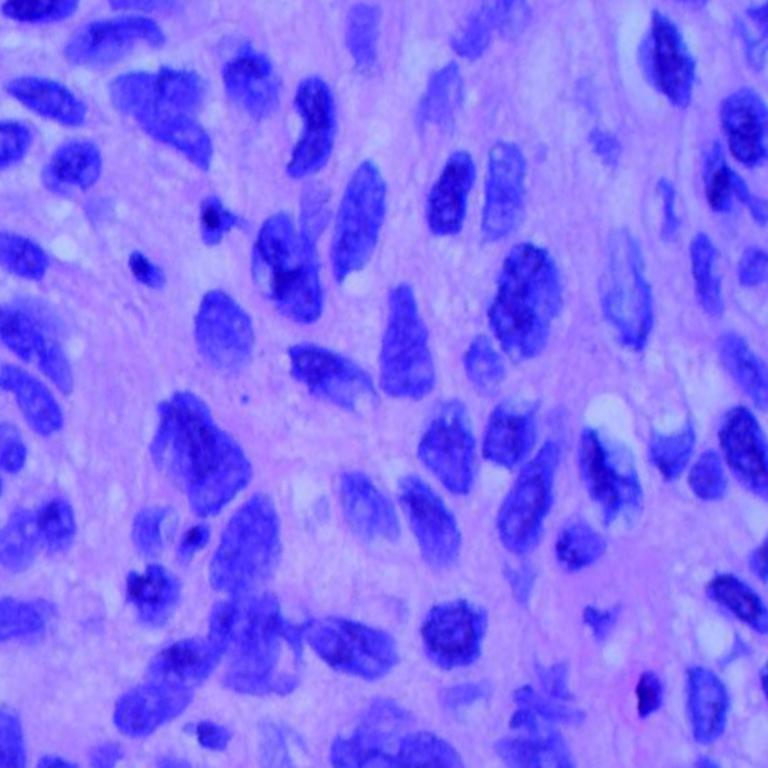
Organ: lung
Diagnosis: squamous carcinomas